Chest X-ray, PA view. Patient: 27 years old, sex M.
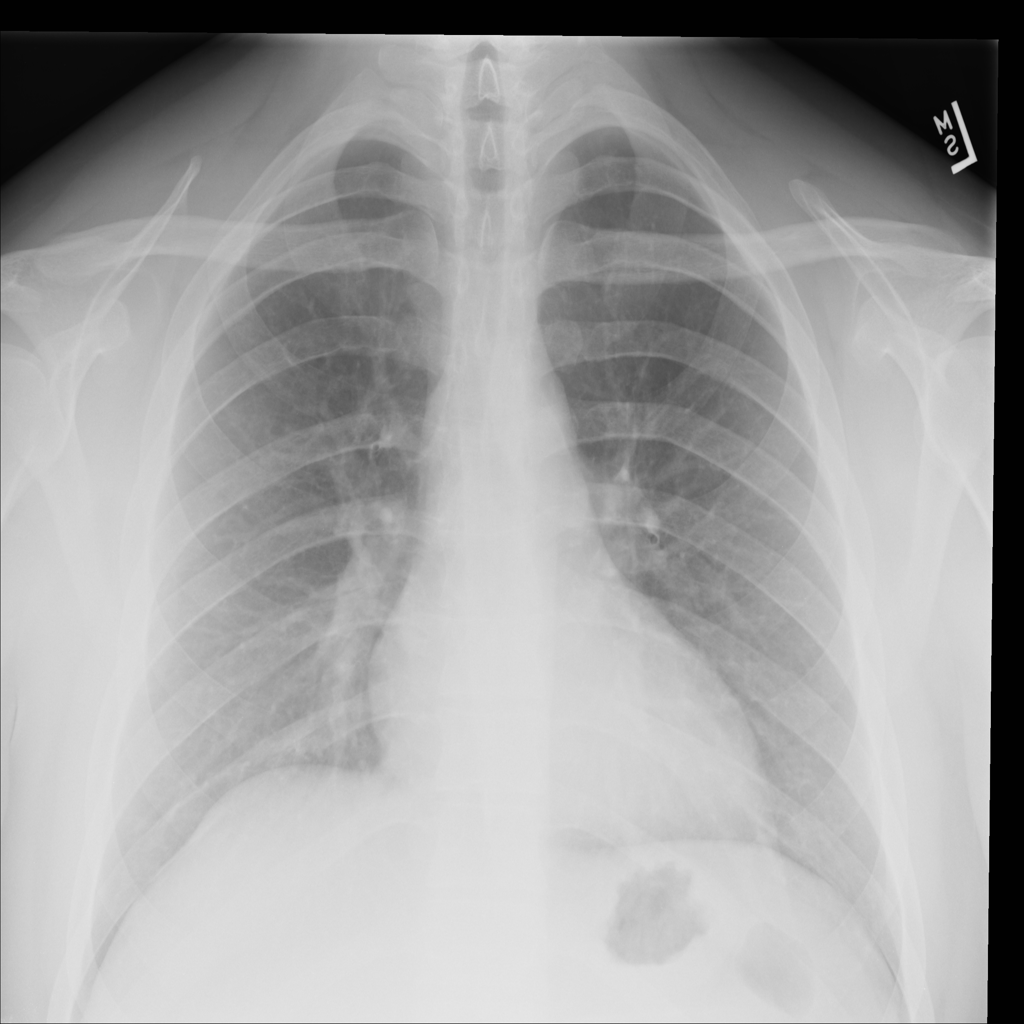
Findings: No Finding